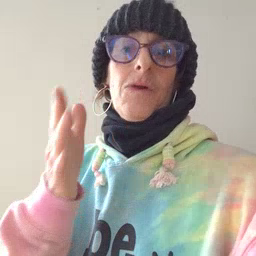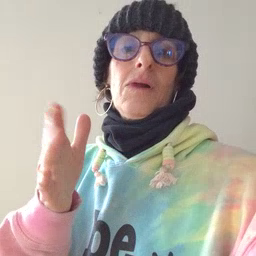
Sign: will